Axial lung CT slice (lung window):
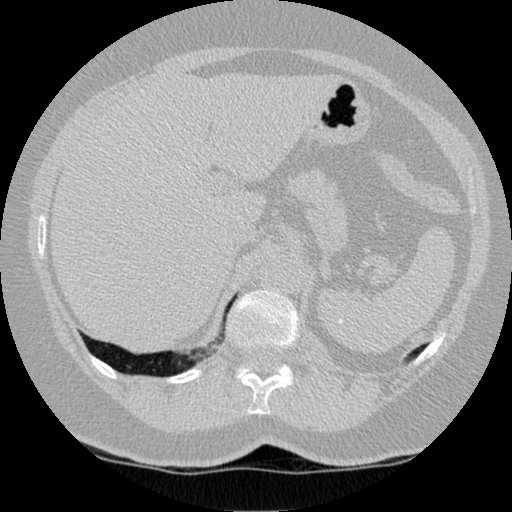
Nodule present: no